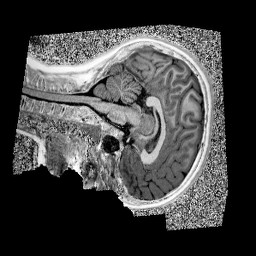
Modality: UNIT1
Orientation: sagittal
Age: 9
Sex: female
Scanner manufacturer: siemens
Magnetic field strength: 3 T
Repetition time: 4 s
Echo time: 0.00299 s